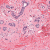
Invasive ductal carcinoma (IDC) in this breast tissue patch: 0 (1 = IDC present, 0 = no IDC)